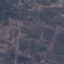
Land use / land cover: HerbaceousVegetation